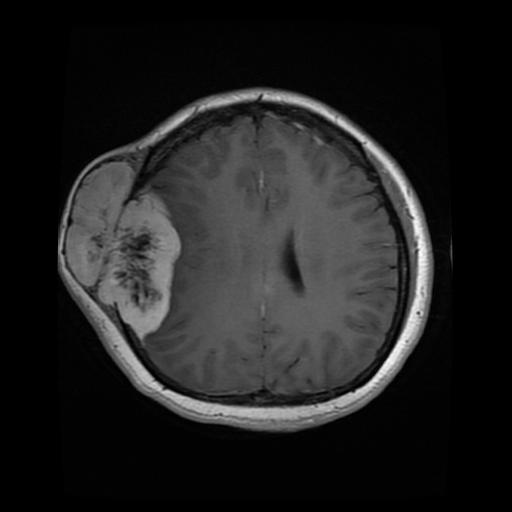
Label: meningioma